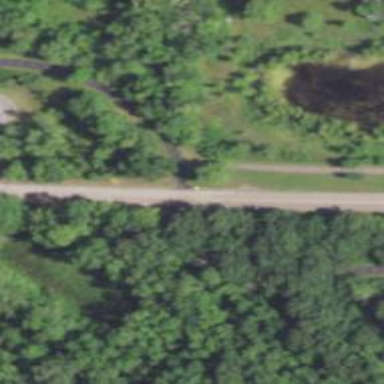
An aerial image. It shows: Asphalt cycleway.